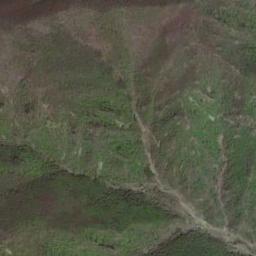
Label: mountain